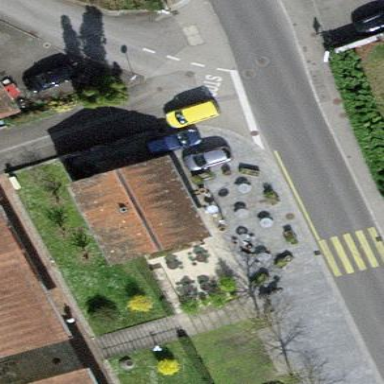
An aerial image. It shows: Building serving as convenience store with bakery inside.